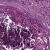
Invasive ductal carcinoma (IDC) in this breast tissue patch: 0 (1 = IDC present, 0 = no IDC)